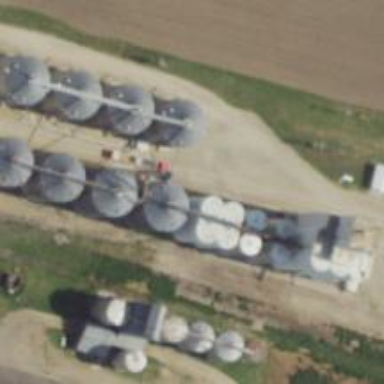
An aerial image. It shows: Silo.